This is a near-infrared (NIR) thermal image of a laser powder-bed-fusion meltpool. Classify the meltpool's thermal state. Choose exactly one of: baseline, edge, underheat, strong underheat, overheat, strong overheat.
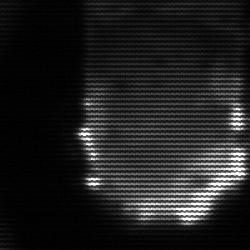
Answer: baseline